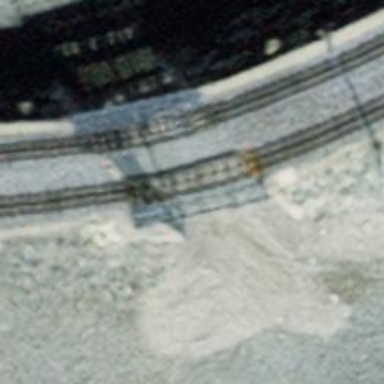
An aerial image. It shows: Narrow-gauge railway bridge with contact line electrification.